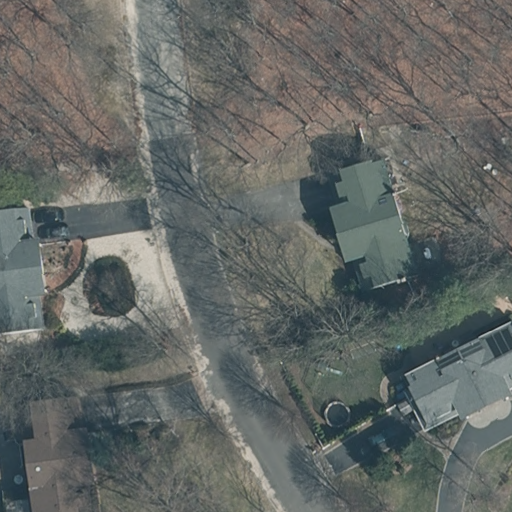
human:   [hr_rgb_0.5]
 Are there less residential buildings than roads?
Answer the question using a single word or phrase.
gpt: no

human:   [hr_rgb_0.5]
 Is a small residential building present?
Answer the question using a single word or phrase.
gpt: yes

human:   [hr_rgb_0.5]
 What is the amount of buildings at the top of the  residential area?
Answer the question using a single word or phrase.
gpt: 4

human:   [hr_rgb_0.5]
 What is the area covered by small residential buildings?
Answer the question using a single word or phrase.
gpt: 95m2

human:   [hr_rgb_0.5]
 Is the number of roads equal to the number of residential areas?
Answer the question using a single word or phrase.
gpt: yes

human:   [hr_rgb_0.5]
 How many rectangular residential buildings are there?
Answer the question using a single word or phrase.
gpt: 3

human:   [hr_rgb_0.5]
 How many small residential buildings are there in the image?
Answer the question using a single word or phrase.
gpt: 2

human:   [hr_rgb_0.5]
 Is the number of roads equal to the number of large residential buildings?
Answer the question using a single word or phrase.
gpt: no

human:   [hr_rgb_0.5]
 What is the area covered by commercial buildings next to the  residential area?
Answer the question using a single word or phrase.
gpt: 0m2

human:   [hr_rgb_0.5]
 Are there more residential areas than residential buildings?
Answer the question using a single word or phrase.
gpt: no

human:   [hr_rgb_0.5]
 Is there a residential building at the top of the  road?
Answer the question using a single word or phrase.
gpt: no

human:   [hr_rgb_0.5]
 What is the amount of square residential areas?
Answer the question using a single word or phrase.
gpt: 0

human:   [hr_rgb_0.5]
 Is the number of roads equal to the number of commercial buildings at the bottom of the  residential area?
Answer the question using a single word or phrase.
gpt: no

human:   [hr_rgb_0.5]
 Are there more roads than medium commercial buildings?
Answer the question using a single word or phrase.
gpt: yes

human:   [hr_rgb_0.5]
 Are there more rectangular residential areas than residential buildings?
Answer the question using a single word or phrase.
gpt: no

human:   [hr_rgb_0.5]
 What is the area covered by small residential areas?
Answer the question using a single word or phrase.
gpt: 0m2

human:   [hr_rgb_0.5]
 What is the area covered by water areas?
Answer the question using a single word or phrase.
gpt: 0m2

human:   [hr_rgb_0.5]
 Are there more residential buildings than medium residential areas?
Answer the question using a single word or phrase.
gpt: yes

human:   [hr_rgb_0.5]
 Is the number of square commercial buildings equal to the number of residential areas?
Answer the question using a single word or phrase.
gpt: no

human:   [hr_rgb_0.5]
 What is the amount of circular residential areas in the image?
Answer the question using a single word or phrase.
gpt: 0

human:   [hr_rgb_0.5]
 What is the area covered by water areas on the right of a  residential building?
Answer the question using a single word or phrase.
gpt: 0m2

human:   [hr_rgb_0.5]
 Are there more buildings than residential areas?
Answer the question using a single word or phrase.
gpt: yes

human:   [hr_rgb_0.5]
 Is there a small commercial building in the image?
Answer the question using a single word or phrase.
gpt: no

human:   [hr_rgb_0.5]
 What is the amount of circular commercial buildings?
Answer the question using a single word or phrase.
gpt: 0

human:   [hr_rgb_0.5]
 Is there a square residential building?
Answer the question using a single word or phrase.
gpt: no

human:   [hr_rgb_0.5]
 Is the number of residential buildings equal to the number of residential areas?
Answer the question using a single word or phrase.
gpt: no

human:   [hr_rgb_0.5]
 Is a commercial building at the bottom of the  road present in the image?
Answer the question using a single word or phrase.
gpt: no

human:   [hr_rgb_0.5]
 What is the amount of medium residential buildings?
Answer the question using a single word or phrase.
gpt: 2

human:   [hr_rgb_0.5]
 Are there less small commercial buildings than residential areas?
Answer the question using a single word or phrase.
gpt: yes

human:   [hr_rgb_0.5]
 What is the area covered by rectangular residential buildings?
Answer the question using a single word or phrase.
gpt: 195m2

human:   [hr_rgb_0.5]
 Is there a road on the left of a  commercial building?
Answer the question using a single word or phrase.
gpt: no

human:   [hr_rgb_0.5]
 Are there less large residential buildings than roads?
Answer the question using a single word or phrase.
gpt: yes

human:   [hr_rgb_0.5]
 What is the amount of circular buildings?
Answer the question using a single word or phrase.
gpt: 0

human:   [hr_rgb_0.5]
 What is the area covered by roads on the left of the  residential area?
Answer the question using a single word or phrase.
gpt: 0m2

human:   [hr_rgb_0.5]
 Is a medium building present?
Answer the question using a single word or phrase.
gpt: yes

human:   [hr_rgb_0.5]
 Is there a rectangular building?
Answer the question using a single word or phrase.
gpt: yes